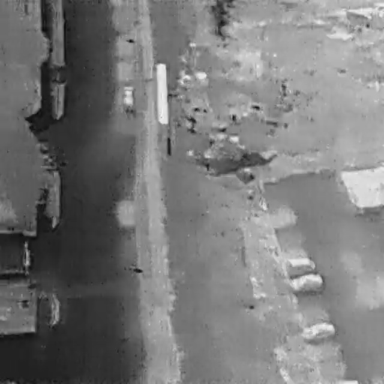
There are four Cars in the infrared image.